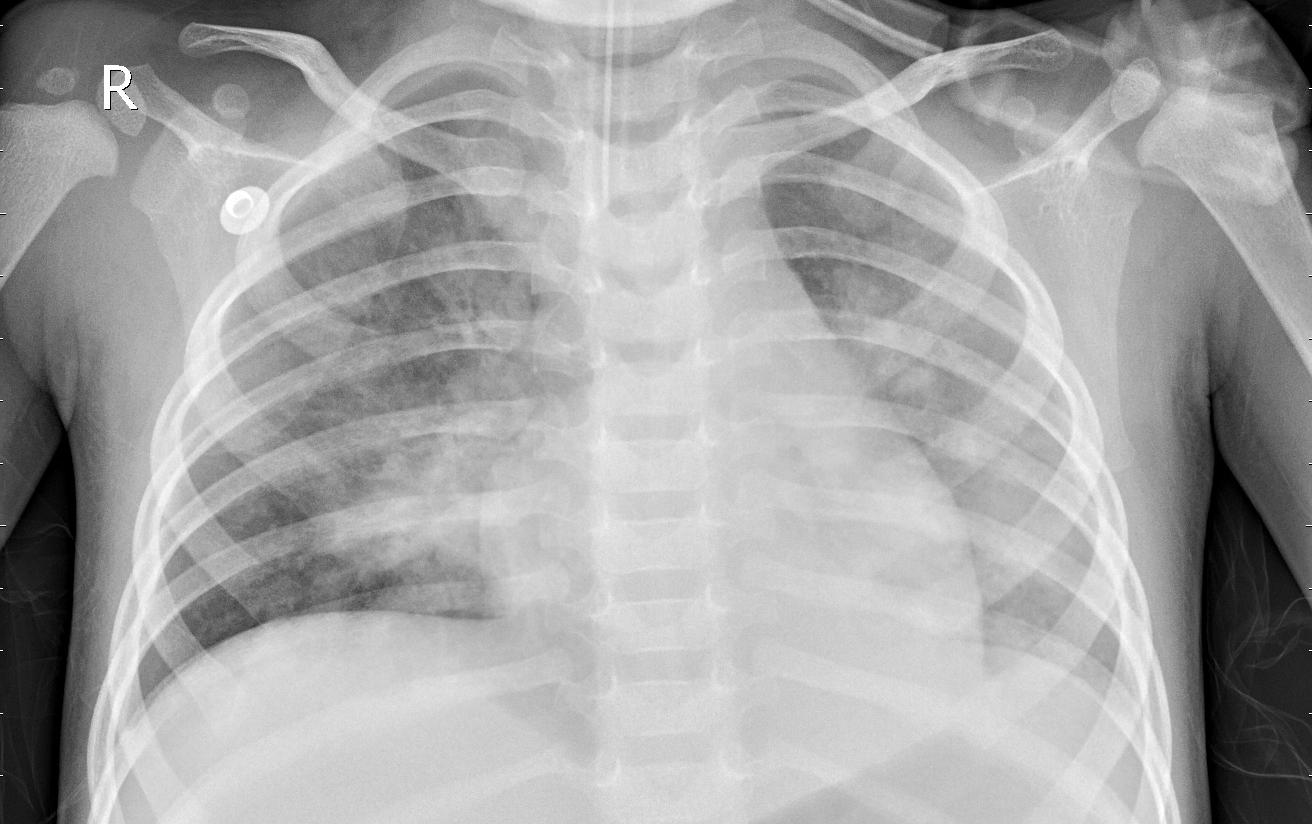
Diagnosis: PNEUMONIA